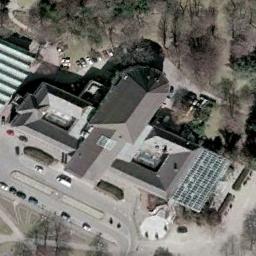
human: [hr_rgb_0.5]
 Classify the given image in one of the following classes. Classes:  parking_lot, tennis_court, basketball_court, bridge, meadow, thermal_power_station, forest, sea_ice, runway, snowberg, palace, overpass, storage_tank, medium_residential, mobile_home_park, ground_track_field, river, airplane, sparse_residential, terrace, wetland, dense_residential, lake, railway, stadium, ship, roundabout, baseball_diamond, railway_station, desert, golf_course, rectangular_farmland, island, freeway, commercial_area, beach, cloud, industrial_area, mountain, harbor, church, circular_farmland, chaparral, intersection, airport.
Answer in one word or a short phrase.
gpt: church